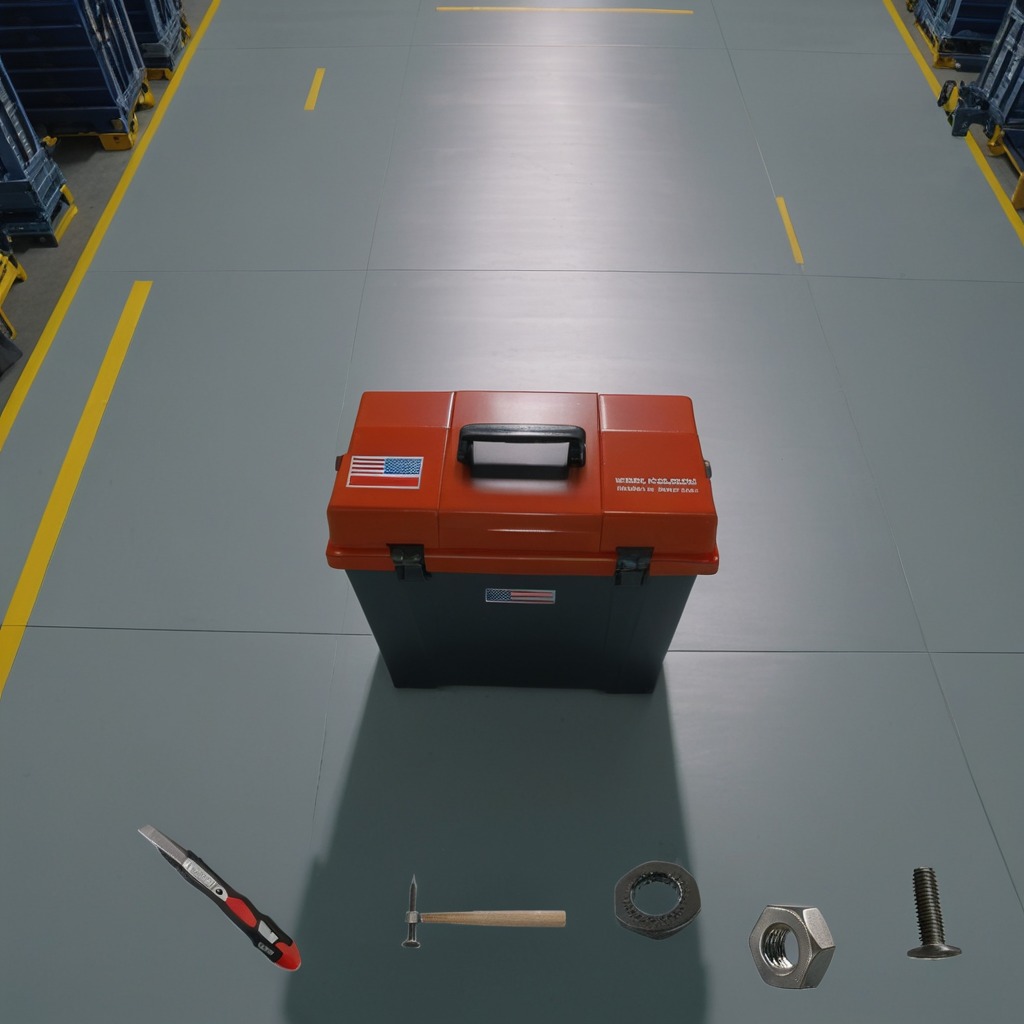
A utility knife, a flat metal washer, a metal machine screw, a hammer, and a metal nut are lying on the toolbox surface in an airplane hangar workshop 8K.